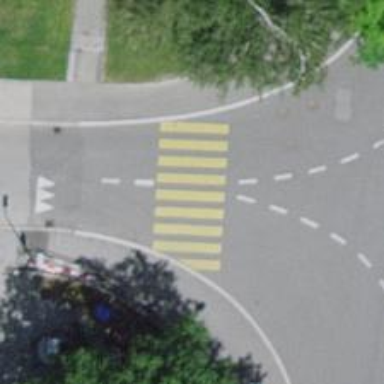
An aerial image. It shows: Zebra crossing on the road.